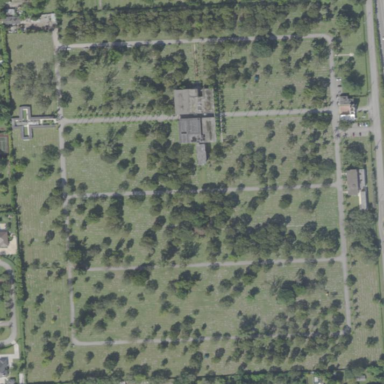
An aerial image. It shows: Graveyard area designated as cemetery.